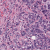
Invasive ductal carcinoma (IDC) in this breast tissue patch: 1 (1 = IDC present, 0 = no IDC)